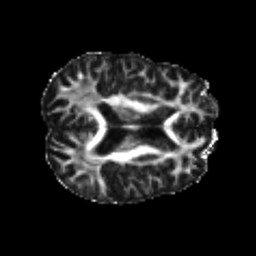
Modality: FA
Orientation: axial
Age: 20
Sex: male
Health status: healthy
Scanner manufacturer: philips
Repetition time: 7.386 s
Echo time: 0.08599 s